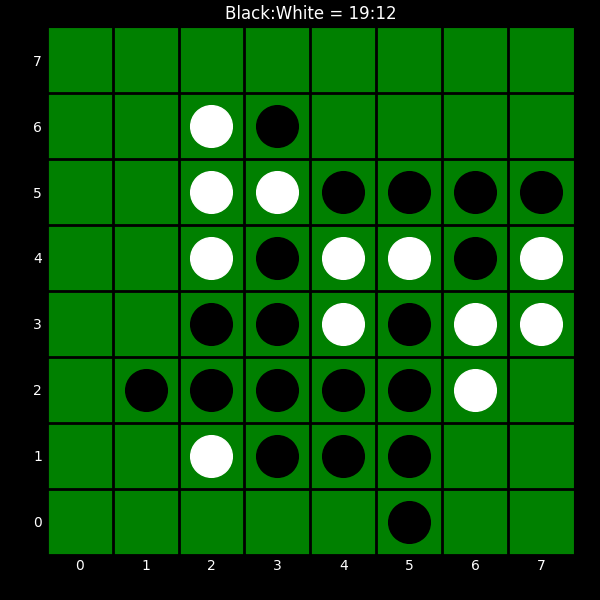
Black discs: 19
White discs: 12